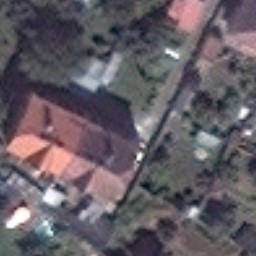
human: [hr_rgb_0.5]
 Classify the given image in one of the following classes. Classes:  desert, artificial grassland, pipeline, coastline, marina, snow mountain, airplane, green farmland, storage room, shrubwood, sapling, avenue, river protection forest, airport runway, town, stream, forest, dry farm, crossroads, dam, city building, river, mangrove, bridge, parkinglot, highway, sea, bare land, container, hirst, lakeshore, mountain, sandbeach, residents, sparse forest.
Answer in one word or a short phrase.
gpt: residents